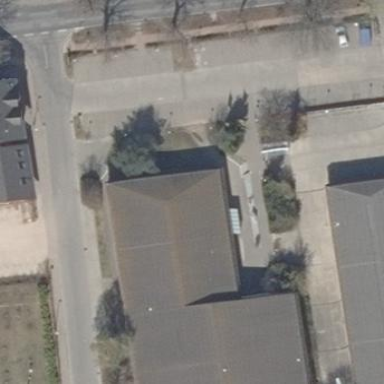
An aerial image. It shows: Building with gabled roof. The roof is grey in color and oriented along the building.